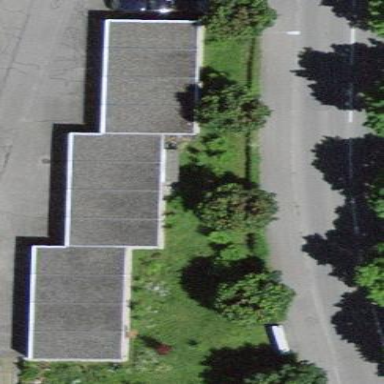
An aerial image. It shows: Garages with flat roofs.